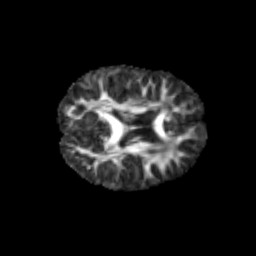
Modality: FA
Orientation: axial
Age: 6
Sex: male
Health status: healthy